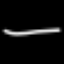
Label: line